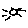
Label: sun